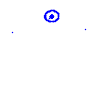
Particle: pion